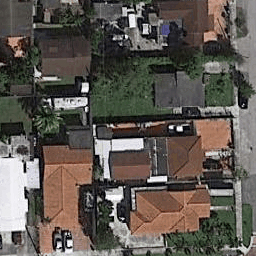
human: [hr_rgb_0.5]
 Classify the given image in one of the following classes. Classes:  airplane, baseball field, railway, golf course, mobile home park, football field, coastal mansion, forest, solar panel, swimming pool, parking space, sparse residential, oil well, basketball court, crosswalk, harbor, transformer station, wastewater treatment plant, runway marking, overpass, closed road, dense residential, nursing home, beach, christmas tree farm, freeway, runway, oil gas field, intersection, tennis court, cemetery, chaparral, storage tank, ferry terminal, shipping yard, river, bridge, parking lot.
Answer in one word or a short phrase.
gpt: dense residential